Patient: sex F, age 26
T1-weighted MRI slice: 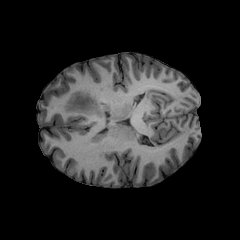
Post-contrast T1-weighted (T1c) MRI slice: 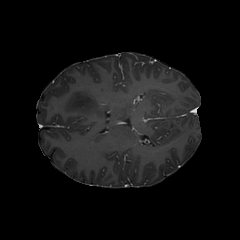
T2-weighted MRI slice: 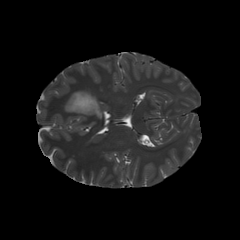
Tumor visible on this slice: yes
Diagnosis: Astrocytoma, IDH-mutant
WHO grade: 3